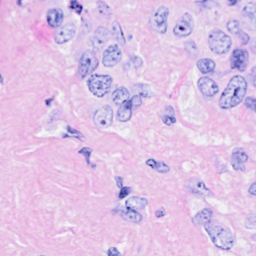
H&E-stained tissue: Breast